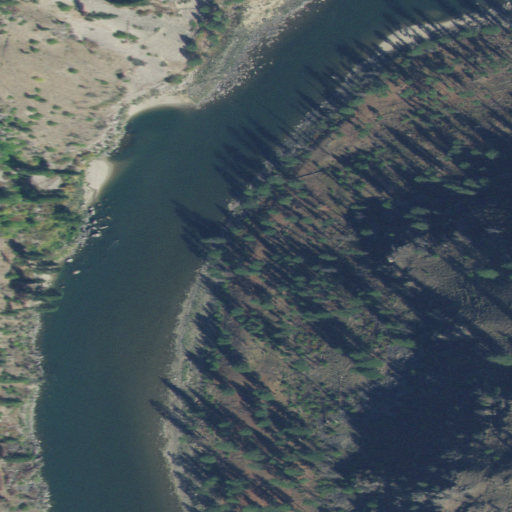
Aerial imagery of bar in Idaho named Haney Bar containing shrub, evergreen forest, open water, and grassland